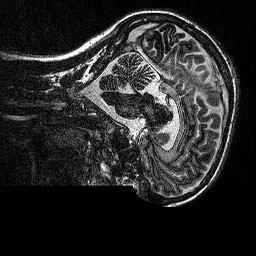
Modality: MP2RAGE
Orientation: sagittal
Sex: female
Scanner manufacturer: siemens
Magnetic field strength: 3 T
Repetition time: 5 s
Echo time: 0.00292 s